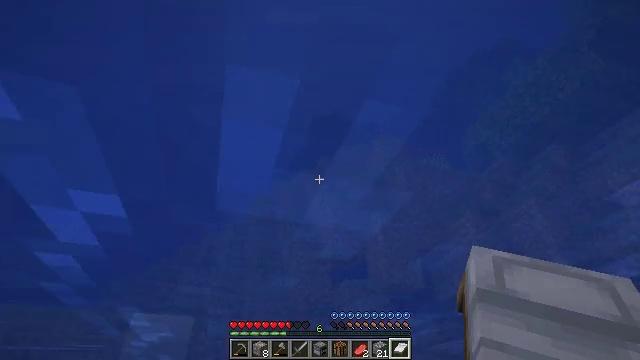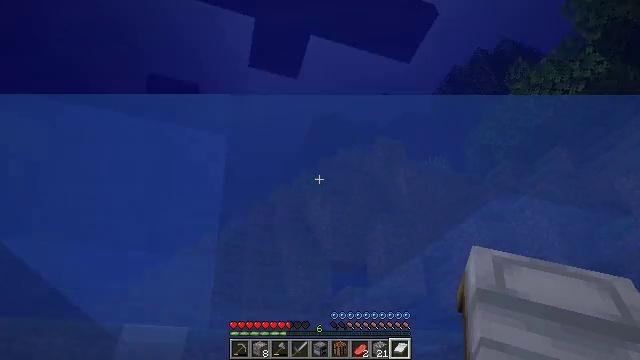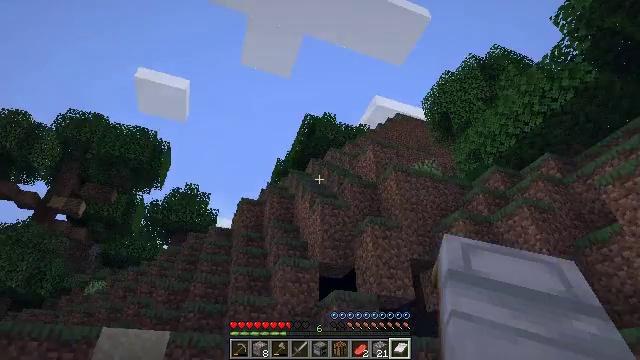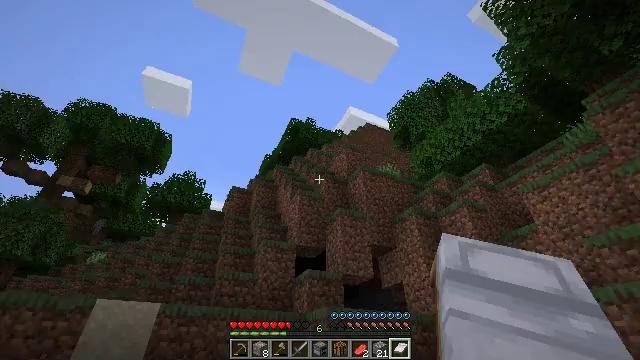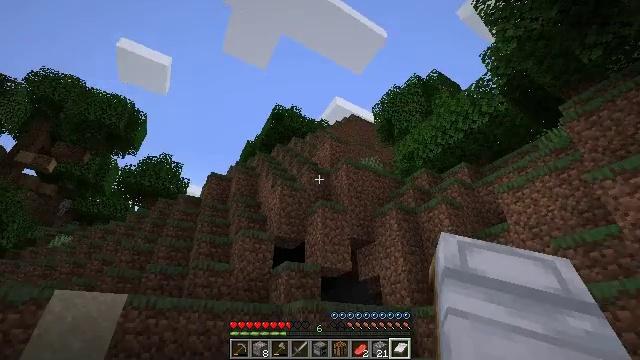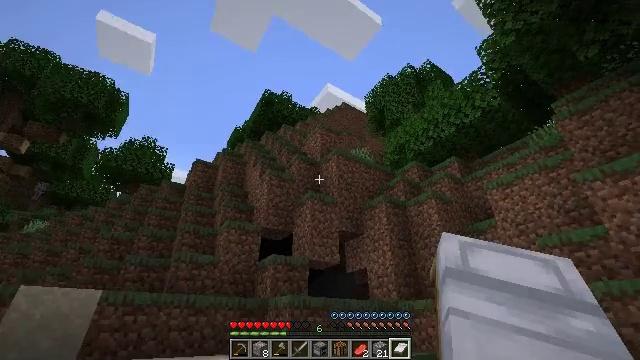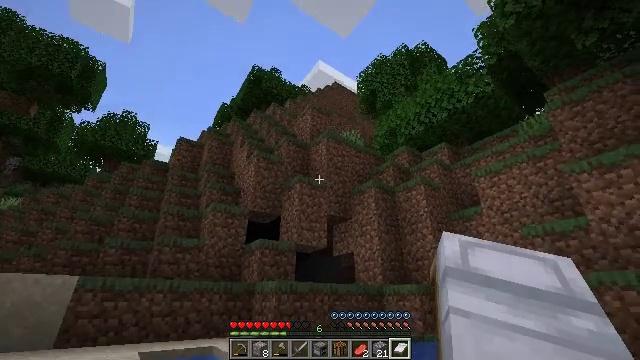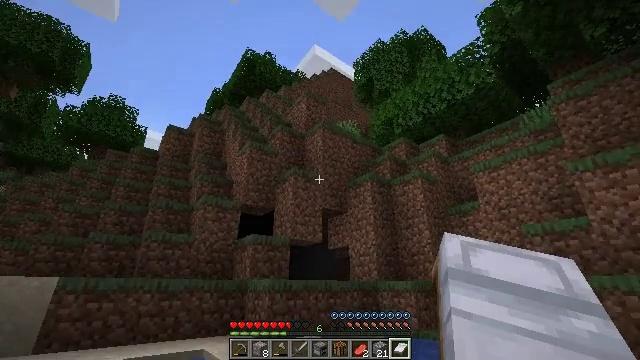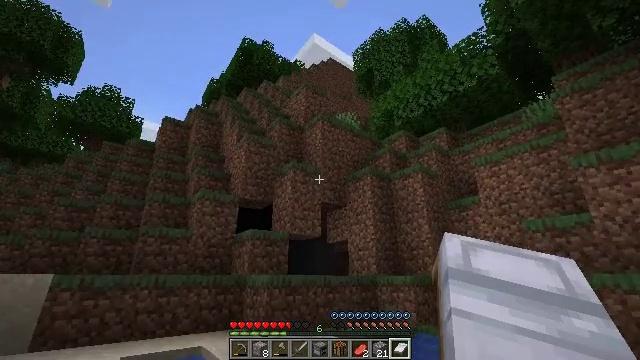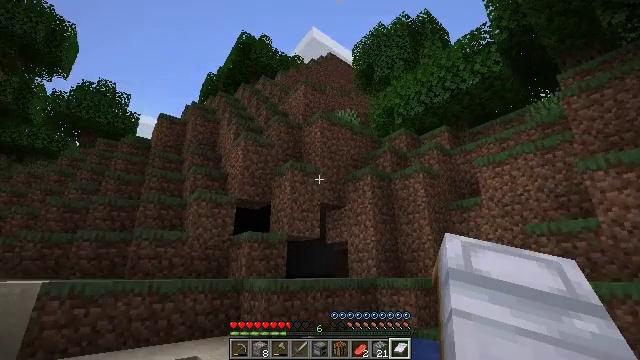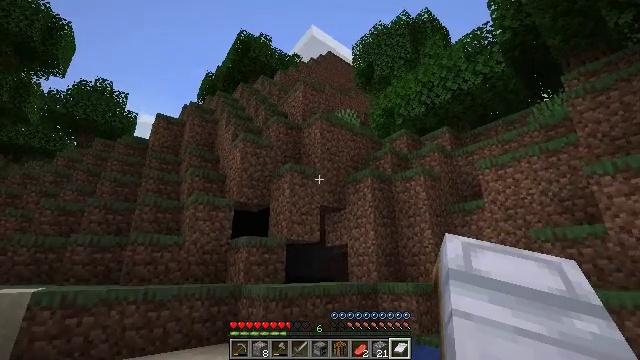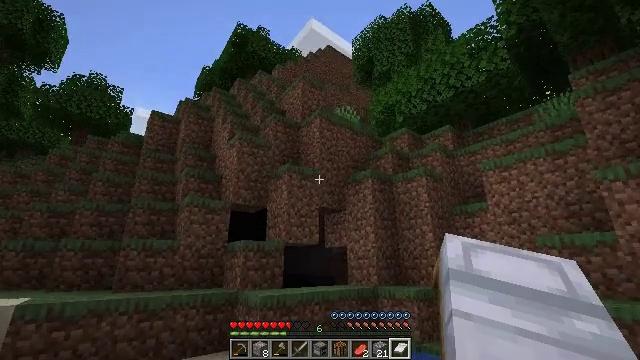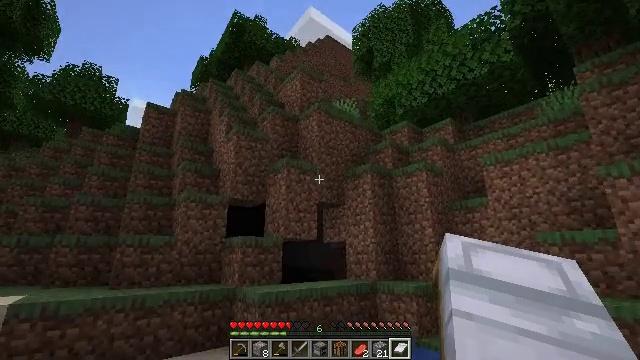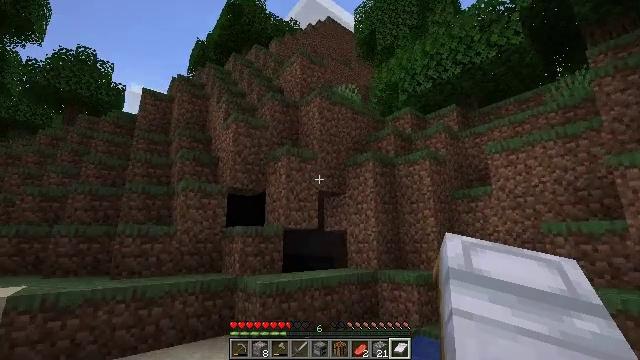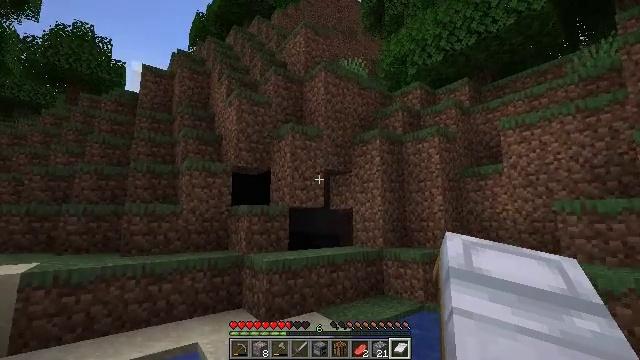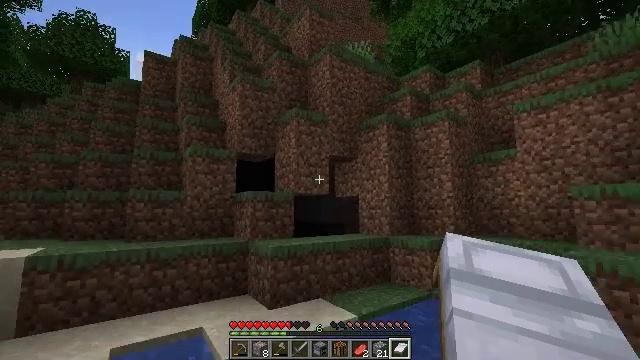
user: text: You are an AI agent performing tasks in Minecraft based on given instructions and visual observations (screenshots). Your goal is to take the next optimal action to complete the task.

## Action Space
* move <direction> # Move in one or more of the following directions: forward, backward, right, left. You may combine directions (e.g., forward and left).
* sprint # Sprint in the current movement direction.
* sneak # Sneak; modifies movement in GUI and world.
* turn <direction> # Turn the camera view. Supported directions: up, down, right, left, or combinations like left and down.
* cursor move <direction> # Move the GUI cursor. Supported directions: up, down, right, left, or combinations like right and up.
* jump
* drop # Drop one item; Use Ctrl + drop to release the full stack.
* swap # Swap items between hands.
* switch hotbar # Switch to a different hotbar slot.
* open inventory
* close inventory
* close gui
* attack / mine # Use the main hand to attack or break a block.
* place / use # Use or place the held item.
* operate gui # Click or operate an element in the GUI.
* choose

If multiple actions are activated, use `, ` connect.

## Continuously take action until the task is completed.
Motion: motion action
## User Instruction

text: Drop a white bed.
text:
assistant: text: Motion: move forward, jump
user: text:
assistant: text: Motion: move forward, turn right, jump
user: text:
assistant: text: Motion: move forward, turn right and down, jump
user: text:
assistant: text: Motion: move forward, turn right and down, jump
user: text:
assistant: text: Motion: move forward, turn right and down, jump
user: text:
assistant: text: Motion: move forward, turn right and down, jump
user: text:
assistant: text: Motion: move forward, turn right and down, jump
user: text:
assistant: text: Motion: move forward, turn down, jump
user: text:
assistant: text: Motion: move forward, turn down, jump
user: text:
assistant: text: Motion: move forward, jump
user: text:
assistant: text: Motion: move forward, turn down, jump
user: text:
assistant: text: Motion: move forward, turn down, jump
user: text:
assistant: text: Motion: move forward, turn down, jump
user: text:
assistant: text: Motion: move forward, turn left and down, jump
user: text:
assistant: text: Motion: move forward, turn left and down, jump
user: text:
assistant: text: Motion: move forward, turn left and down, jump
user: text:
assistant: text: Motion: move forward, turn left and down, jump
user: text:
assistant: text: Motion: move forward, turn left and down, jump
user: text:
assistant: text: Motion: move forward, turn left and down, jump
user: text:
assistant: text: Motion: move forward, turn left, jump
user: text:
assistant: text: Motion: move forward, turn left, jump
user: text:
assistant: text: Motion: move forward, turn left, jump
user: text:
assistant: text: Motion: move forward, turn left, jump
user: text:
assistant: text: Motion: move forward, turn left, jump
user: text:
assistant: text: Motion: move forward, turn left, jump
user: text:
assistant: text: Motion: move forward, turn left, jump
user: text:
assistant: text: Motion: move forward, turn left and up, jump
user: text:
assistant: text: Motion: move forward, turn left, jump
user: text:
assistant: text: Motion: move forward, jump
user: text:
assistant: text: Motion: move forward, jump